Field crop: maize
Growth stage: 2
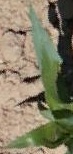
Species: maize